Question: I've probably (accidentally) pressed some keyboard shortcut to hide the class/member bar. I've been searching and clicking through the menu's but can't seem to find a way to show it again. For clarification, this is the bar I'm talking about:

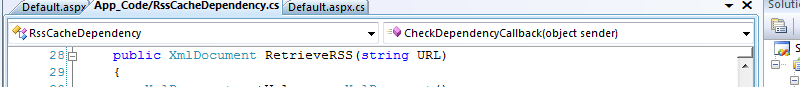
Answer: From the main menu:
Tools -> Options -> Text Editor -> C# -> Uncheck "Navigation bar".